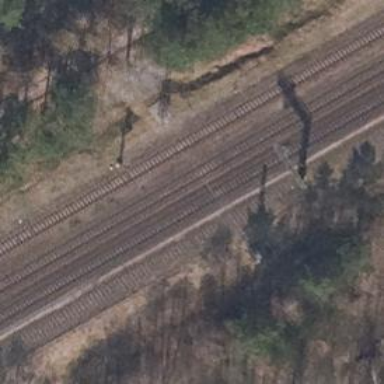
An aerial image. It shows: Milestone along the railway track with catenary mast.